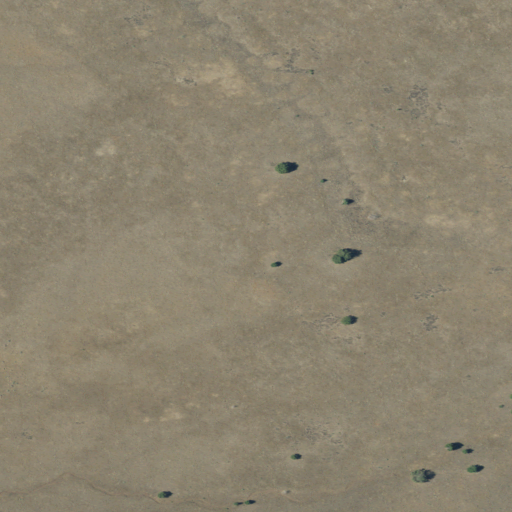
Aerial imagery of valley in Oregon named Barren Valley containing only grassland